Question: How to use ON/OFF switches instead of Checkboxes and Radio buttons as shown in image to beautify website design.

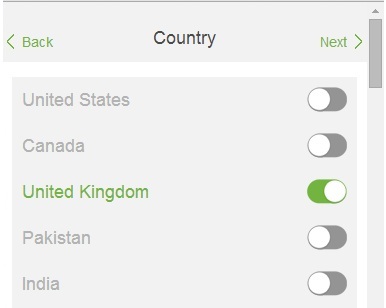
Answer: Hope this helps. <URL>
'''
$(document).ready(function() {
// Switch toggle
$('.Switch').click(function() {
$(this).toggleClass('On').toggleClass('Off');
});
});
'''